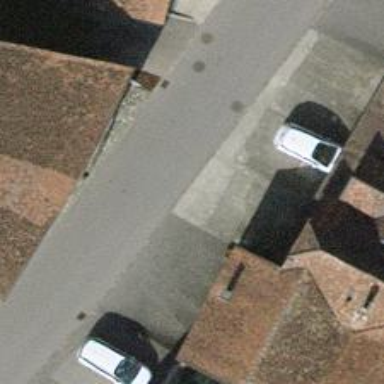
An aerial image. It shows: Residential road.